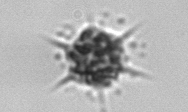
Label: Dictyocha